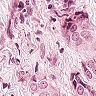
Metastatic tissue present: yes